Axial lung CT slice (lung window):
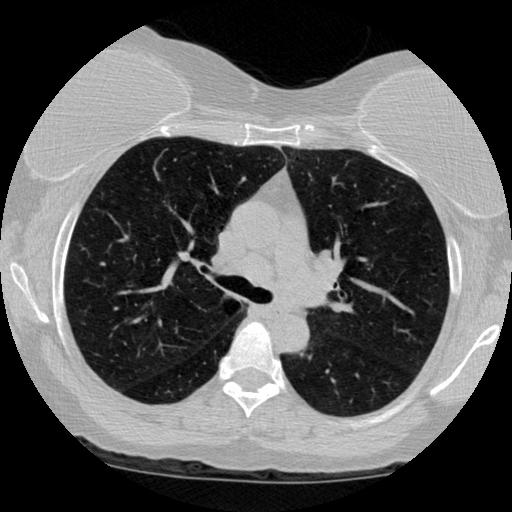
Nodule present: no